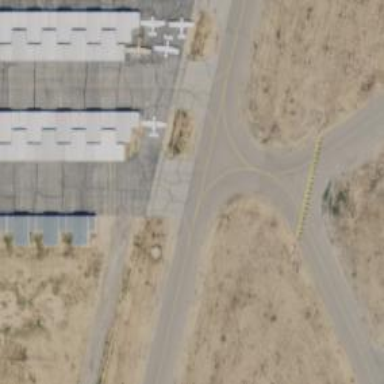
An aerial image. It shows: View of taxiway at the airport.